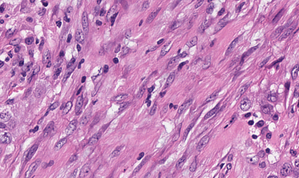
Tumor epithelial tissue: no
Tumor-associated stroma tissue: yes
Normal tissue: no